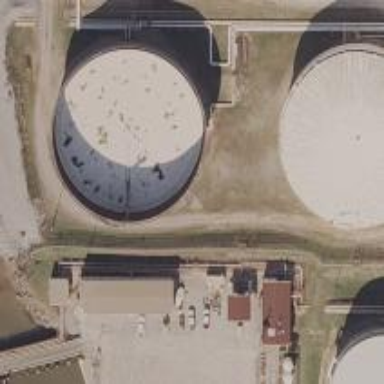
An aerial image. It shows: Storage tank which is man-made and housed in building.